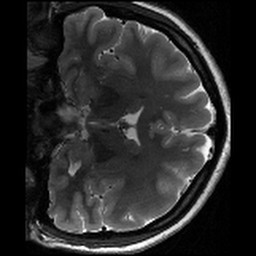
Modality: T2w
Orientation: coronal
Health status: healthy
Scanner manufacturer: siemens
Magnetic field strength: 3 T
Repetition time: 8.02 s
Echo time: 0.08 s